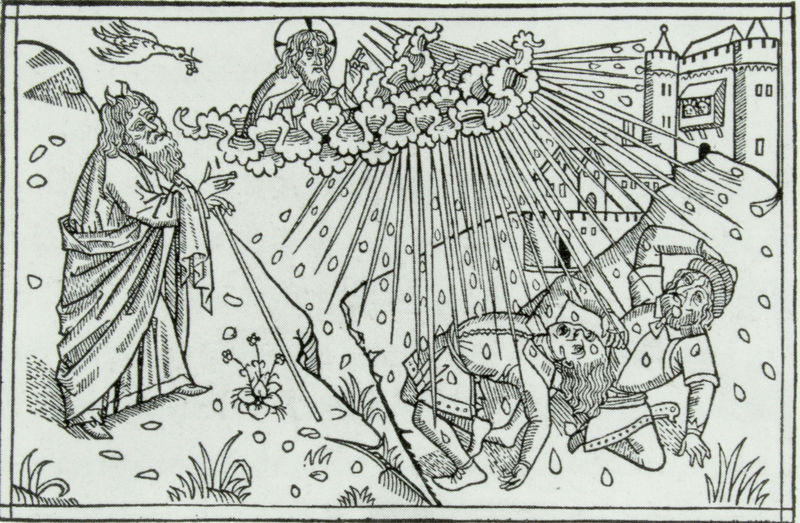
Titel: Die Plage des Hagels
Institution: (Seriendruck)
Schlagwörter: berg, felsen, feuer, gewitter, gott, hand, himmel, kampf, umhang, vogel, wolken, landschaft, menschen, stadt, blume, blumen, geste, männer, schwarz, weiss, zeichen, zeichnung, blüten, gras, haus, rasen, schloss, wiese, wolke, bart, gericht, mensch, rahmen, steine, taube, tod, bild, gräser, kirche, sonne, gewand, mantel, pflanzen, stock, turm, balkon, holzschnitt, papier, schnabel, gehstock, stab, zuschauer, fels, grafik, spitz, regen, verderben, blut, moses, burg, kloster, religion, türme, blitze, strahlen, zweig, festung, beeren, druck, schwarz-weiß, druckgrafik, stich, illustration, strafe, buchseite, heiligenschein, jesus, sterben, blitz, schmerz, seuche, teufel, sage, mittelalter, veilchen, heilige, speer, hörner, hermes, sünde, schmerzen, erbarmen, zorn, plage, satan, tropfen, erstechen, pfeile, nürnberg, ägypten, zinne, botschaft, kreuznimbus, storch, heiliger geist, mose, pech, graz, hagel, ölzweig, friedenstaube, sünden, sünder, strahle, blendung, plagen, bestrafung, chloss, eufel, geblendete, zuseher, lorbeerzweig, b, teufek, schmerzvoll, reliegös, bestrafte, +tod